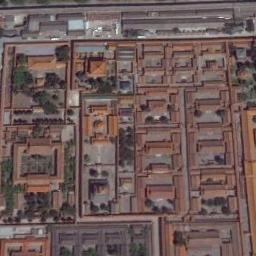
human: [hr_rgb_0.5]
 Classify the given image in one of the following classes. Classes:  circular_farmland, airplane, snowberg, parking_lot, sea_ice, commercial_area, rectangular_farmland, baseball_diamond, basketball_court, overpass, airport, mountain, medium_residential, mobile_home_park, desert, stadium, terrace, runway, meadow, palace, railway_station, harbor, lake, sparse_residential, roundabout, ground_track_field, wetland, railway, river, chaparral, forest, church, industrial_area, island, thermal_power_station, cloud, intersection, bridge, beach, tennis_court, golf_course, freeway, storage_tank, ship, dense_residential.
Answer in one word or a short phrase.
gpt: palace